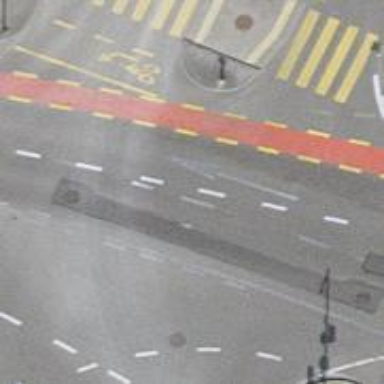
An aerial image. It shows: Road with traffic signals.